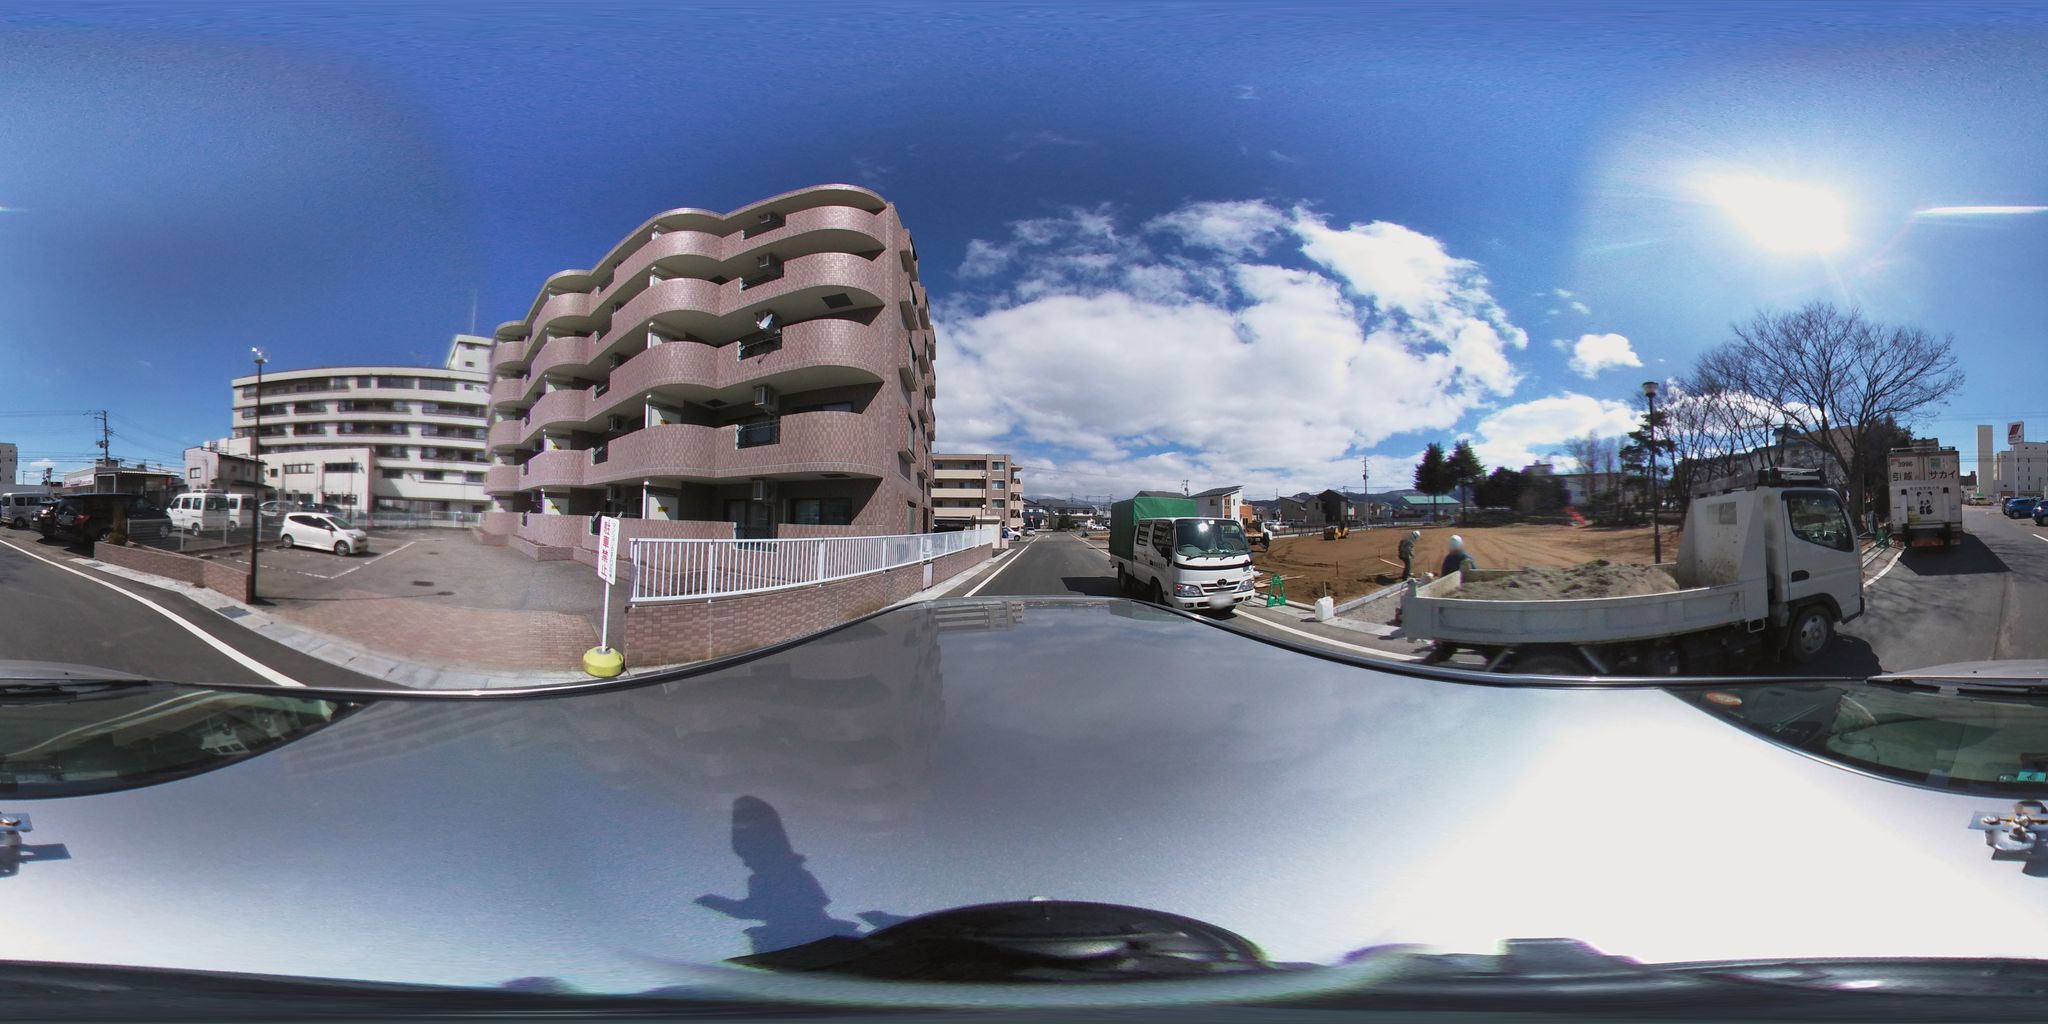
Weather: clear
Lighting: day
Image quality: good
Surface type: cycling surface
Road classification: residential, unclassified
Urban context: urban centre
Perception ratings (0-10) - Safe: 0.78, Lively: 0.9, Beautiful: 5.26, Boring: 4.04, Depressing: 6.32, Wealthy: 3.21